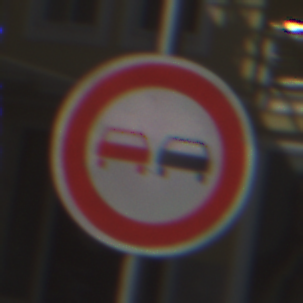
Verkehrszeichen: Ueberholverbot
Umgebung: Outdoor, Urban
Tageszeit: MorningAfternoon
Wetter: PartlyCloudy
Licht: Natural
Jahreszeit: NotSpecified
Kontrast: HighContrast